Question: I have read about TDD and I tried it on my new project.

I understand that in TDD it is like blackbox testing , ie it matters rather than .So,
I concluded and stopped testing private methods after reading about it on many posts as it is not correct way.
However, I failed to do it due to these reasons.
I will show you by example :
I have a program that reads a text paragraph so I wrote something like this in my test method (for tdd step1).
'''
/*
My program reads a textual paragraph from file and saves it to my custom paragraph object;
*/
'''
So accordingly I made this method to create the case.
'''
public void paragraphMustNotBeNullTest(){
File f = new File("some path")
ParagraphReader reader= new ParagraphReader();
reader.read();
assertNotNull("my custom paragraph is null",reader.getCustomParagraph());
}
'''
I have written following code:
'''
package com.olabs.reader;
import java.io.FileInputStream;
import java.io.InputStream;
import com.olabs.models.OlabsParagraph;
public class Para {
private String paragraphText = null;
private Paragraph oParagraph = null;
public Paragraph getCustomParagraph() {
return oParagraph;
}
public void setoParagraph(Paragraph oParagraph) {
this.oParagraph = oParagraph;
}
public void read() {
InputStream is = new FileInputStream("abc......");
// ..
String text = is.read(); // assume I got text read from file.
this.paragraphText = text;
}
private void createCustomParagraph()
{
Paragraph p = new Paragraph();
p.setText(paragraphText);
p.setId(1);
p.setType("Story");
...........
}
private void countWords()
{
// counting words in paragraph logic
}
}
'''
Now the problem is I know beforehand that I will be using and as private methods.
So, in that cases should I go with:
1. creating them as public and follow tdd cycle.
2. make them private.
3. delete the tests for them(as the methods are now private and inaccessible for tests). I think this is quite cumbersome and incorrect way to do tdd.
I am confused about this.Everyone says write code only after you write a failing test, but here if I know I am going to write a then how will I do this?
I request you to correct me if I am wrong somewhere. Also if possible give some real example...
Also, I fear that most of the time I will be due to access specifiers problems or refactoring ...
Note : This is a duplicate question. I don't have good answer for realtime situations.In all examples I have seen, they show only a single class with default or public access specifiers, so they really don't show how exactly to work in realtime project.
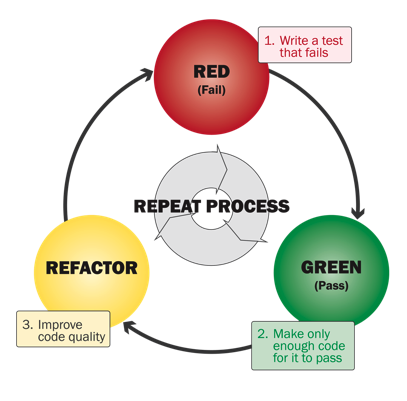
Answer: From my personal experience, you are testing the class and the interface to the class by the rest of your application.
Your TDD test cases should be written against the public methods of your class. The point is to test that when stimulated, the class outputs the desired results to pass your test criteria. Internal private methods will be tested as a part of the public interface testing, but the goal is to verify that the publicly accessible interface is working.
You say you know ahead of time that the private methods will be used, but if someone refactors how things are done in the class without changing the external behavior you will still be able to use your existing tests and verify that refactoring has not broken a previously working method.